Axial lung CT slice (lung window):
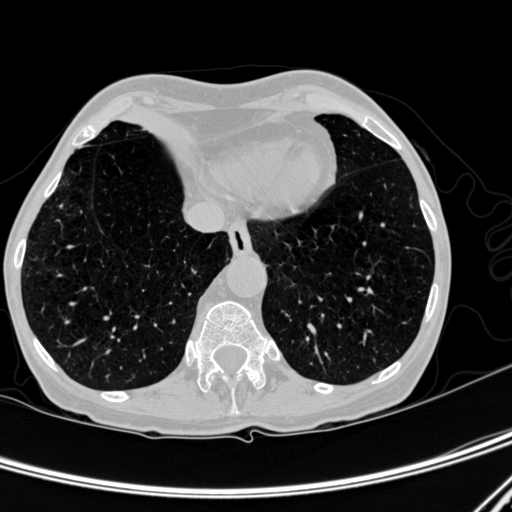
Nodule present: no